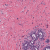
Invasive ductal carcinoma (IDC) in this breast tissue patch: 0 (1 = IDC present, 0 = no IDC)